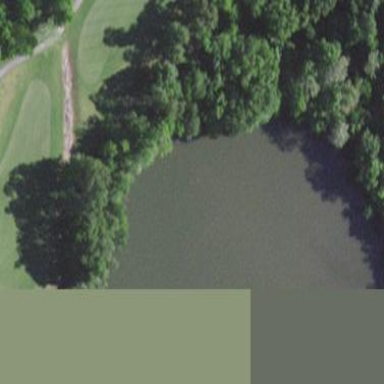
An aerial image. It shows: Rough area on grassy golf course.